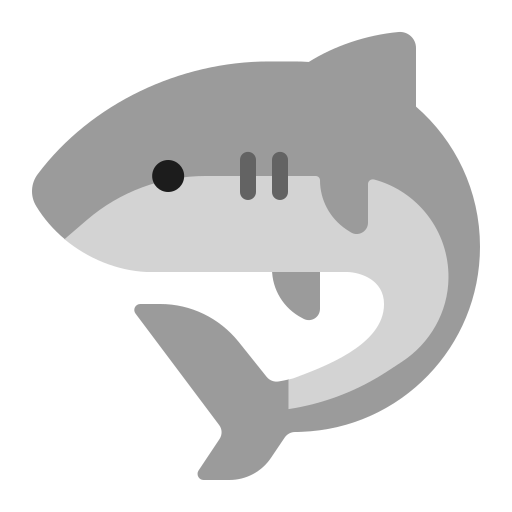
shark flat